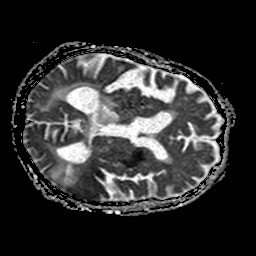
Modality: ADC
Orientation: axial
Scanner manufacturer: philips
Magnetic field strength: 1.5 T
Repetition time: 3.681 s
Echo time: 0.09411 s